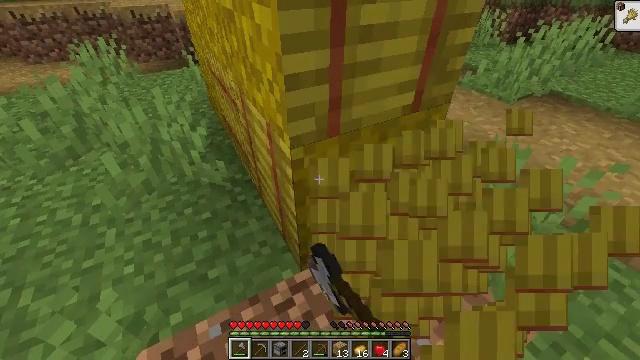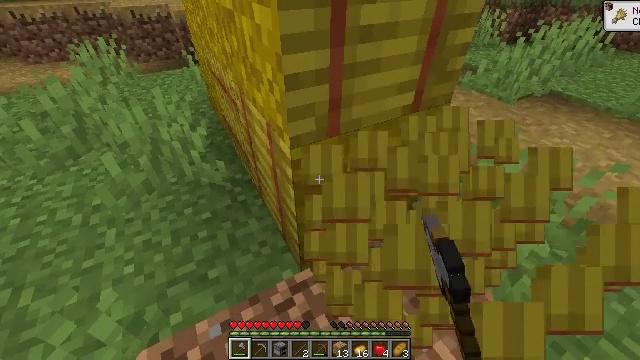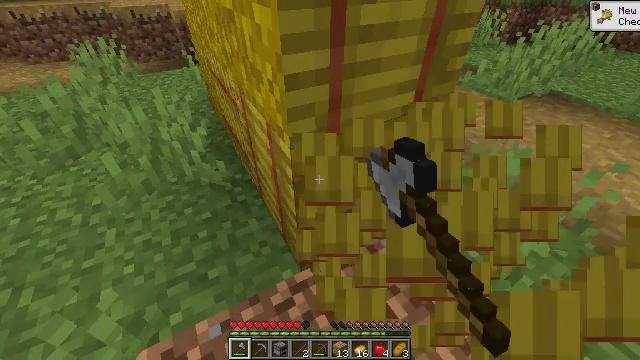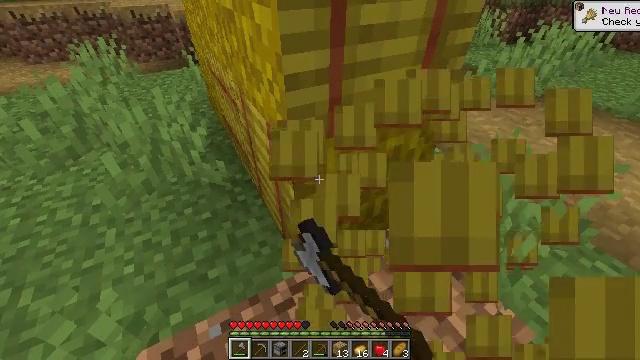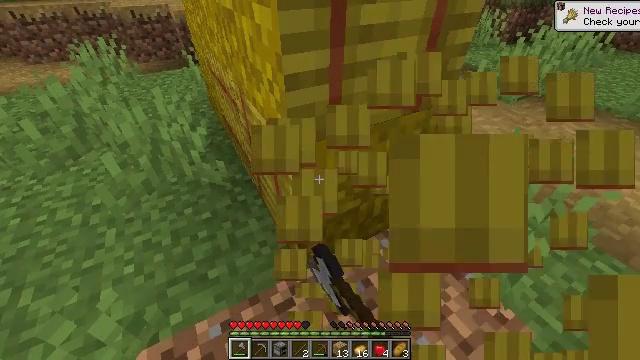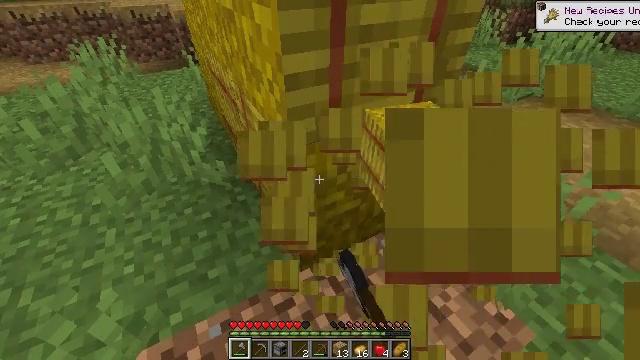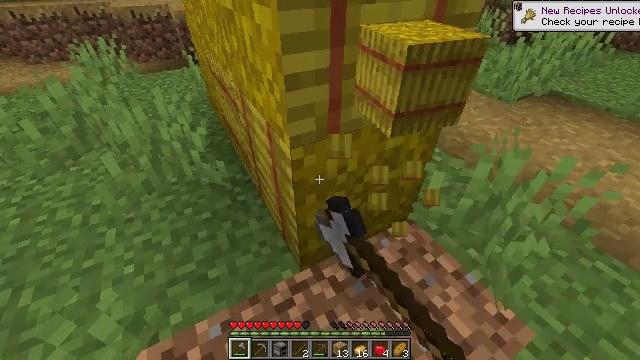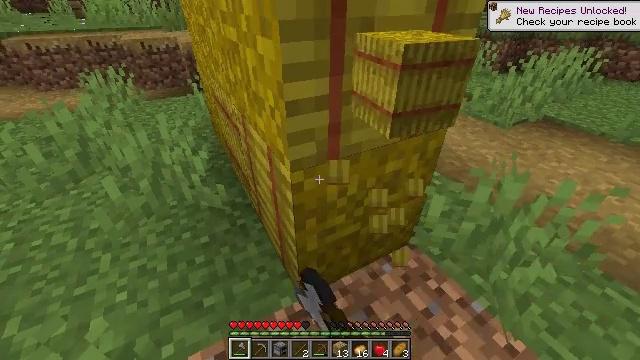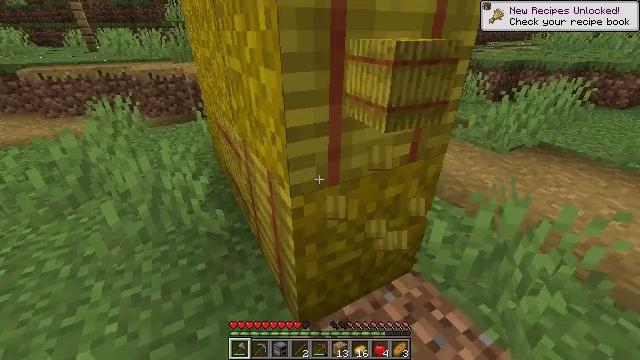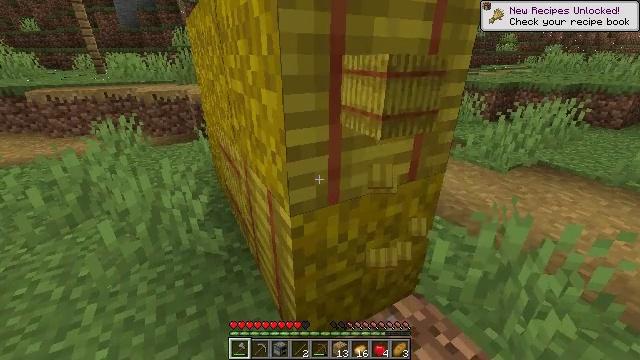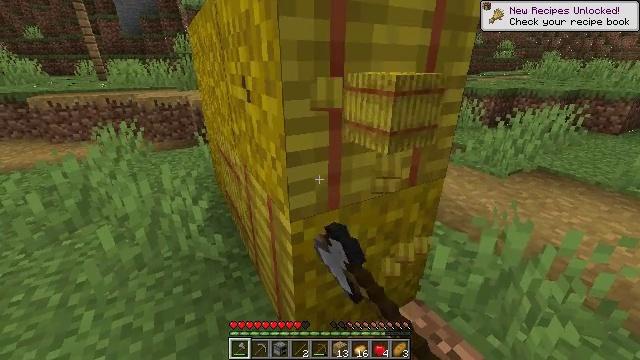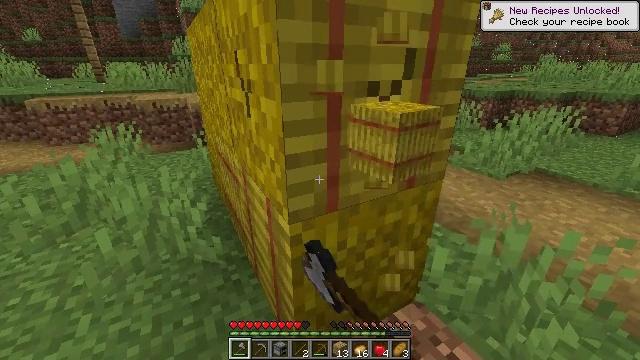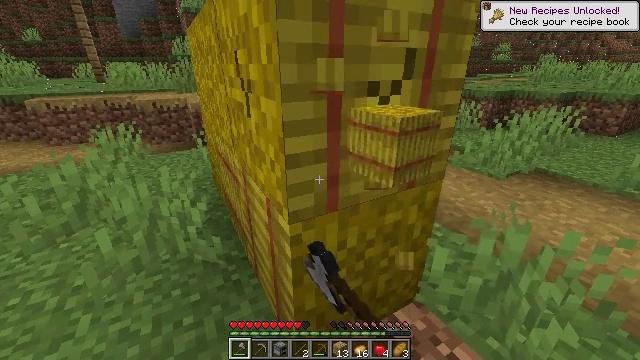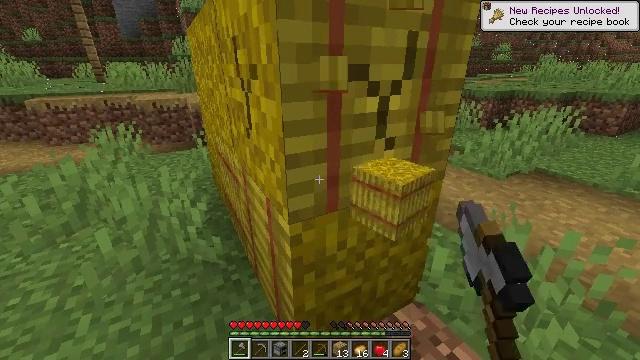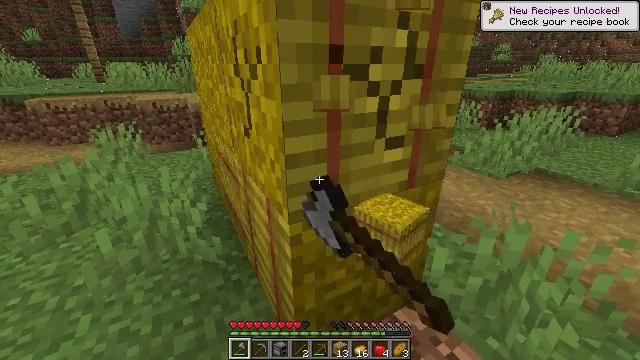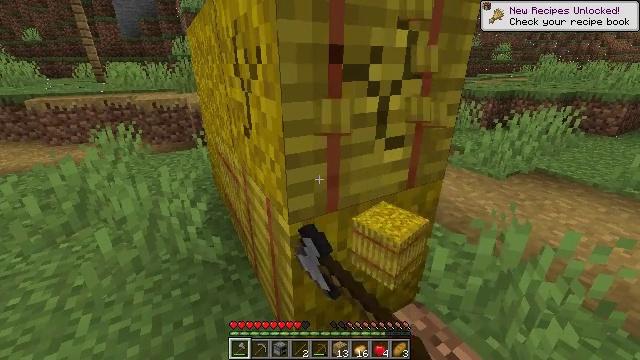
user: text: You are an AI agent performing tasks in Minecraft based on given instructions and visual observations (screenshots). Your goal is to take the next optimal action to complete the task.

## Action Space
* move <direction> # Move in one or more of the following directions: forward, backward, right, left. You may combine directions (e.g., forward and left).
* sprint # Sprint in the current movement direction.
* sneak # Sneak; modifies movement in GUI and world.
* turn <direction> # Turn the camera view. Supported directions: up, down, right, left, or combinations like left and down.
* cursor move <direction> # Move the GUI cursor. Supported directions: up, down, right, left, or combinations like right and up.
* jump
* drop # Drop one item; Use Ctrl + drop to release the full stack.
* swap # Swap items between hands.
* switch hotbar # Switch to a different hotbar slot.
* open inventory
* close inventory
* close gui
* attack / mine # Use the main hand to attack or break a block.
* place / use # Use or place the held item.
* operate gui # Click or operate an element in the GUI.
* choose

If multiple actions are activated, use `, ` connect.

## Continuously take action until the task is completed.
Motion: motion action
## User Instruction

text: Harvest hay blocks from the village.
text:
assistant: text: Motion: attack / mine
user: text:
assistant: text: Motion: attack / mine
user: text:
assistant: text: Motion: attack / mine
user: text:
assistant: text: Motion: attack / mine
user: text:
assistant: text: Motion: attack / mine
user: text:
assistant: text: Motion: attack / mine
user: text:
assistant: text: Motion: turn up, attack / mine
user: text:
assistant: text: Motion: turn up, attack / mine
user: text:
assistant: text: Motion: turn up, attack / mine
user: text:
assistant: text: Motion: turn up, attack / mine
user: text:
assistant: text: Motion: attack / mine
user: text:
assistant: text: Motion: attack / mine
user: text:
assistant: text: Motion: attack / mine
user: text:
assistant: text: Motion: attack / mine
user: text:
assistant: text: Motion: attack / mine
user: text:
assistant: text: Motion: attack / mine
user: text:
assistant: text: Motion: attack / mine
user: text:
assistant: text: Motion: attack / mine
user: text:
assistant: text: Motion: attack / mine
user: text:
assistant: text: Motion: attack / mine
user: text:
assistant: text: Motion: attack / mine
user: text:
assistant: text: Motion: attack / mine
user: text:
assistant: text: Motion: attack / mine
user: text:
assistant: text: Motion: attack / mine
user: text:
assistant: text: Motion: attack / mine
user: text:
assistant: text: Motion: attack / mine
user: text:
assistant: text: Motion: turn down, attack / mine
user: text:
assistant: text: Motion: turn left and down, attack / mine
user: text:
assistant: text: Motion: turn down, attack / mine
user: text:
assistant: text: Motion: turn down, attack / mine